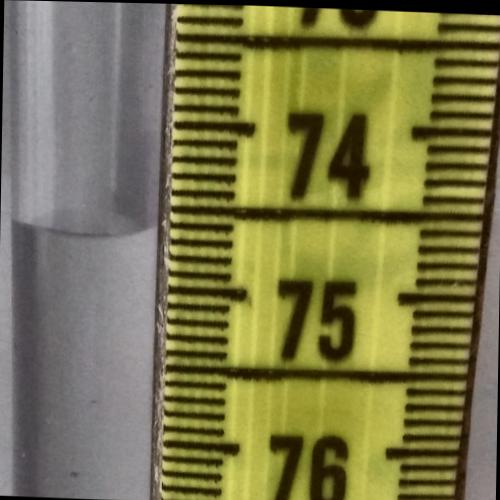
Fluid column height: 74.6 cm